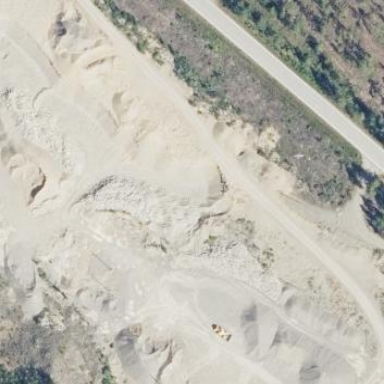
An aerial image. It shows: Quarry area.